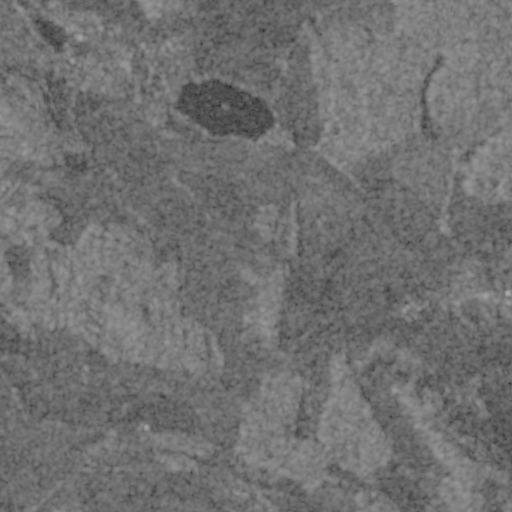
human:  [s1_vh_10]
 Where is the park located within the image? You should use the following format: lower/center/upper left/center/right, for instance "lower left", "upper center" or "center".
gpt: The park is located in the upper left of the image.
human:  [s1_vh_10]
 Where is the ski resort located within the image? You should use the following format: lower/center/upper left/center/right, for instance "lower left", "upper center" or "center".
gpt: The ski resort is located in the lower right of the image.
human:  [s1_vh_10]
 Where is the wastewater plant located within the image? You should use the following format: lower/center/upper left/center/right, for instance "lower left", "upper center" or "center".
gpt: The wastewater plant is located in the upper left of the image.
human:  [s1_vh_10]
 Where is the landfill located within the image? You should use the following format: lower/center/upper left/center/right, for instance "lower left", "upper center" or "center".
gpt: There is no landfill in the image.

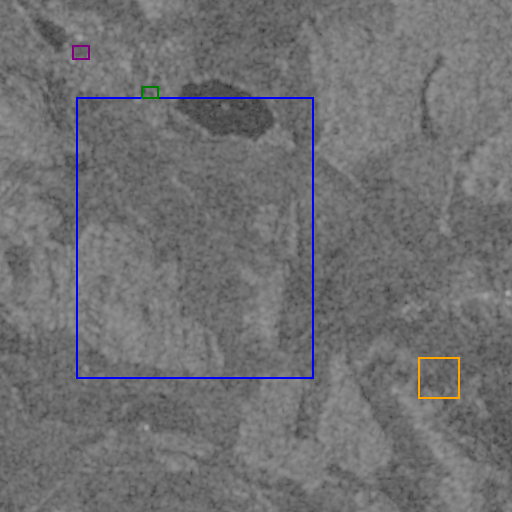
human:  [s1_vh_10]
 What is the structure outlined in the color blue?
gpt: The structure outlined in blue is a crop field.
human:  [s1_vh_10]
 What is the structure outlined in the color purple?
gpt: The structure outlined in purple is a park.
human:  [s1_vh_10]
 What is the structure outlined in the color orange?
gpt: The structure outlined in orange is a ski resort.
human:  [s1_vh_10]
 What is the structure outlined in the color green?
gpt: The structure outlined in green is a wastewater plant.
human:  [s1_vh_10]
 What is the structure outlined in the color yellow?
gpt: There is no yellow outline.